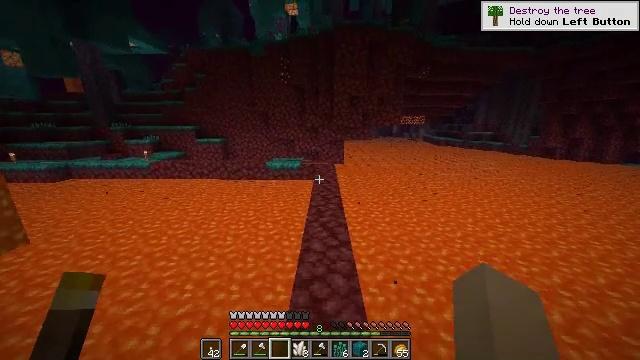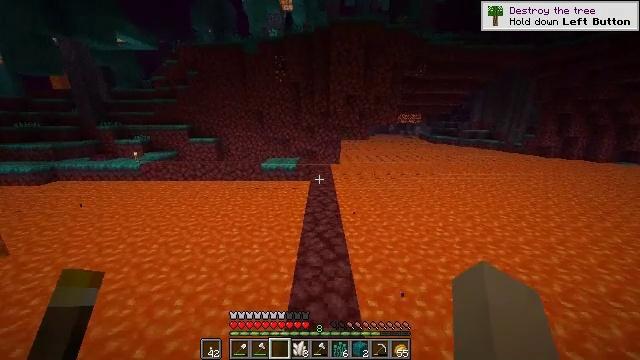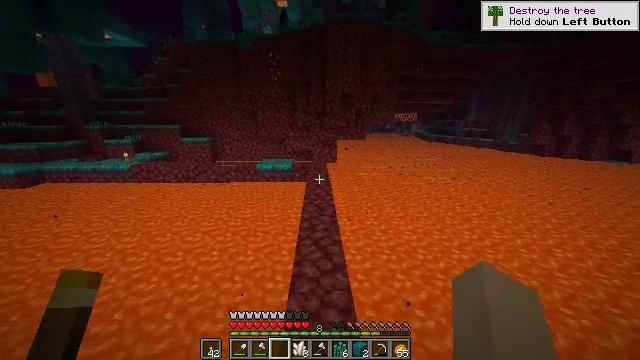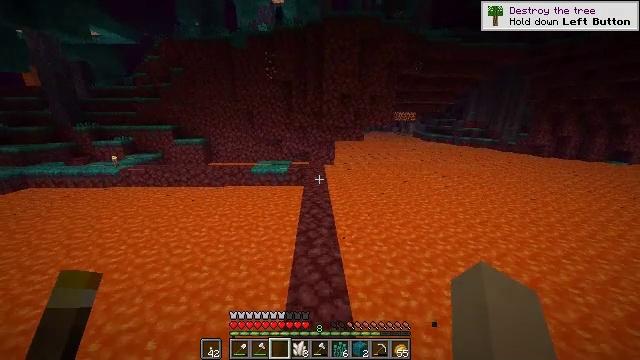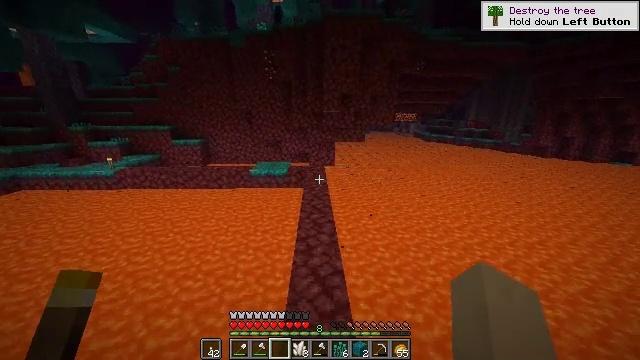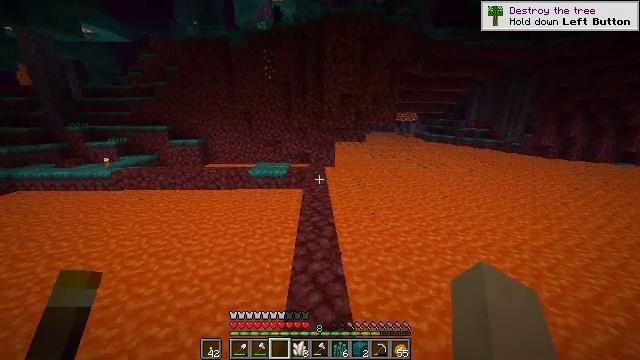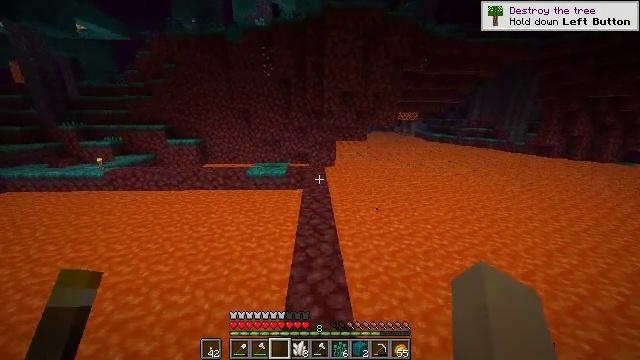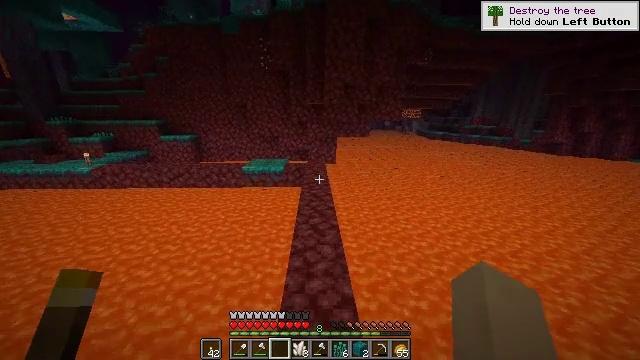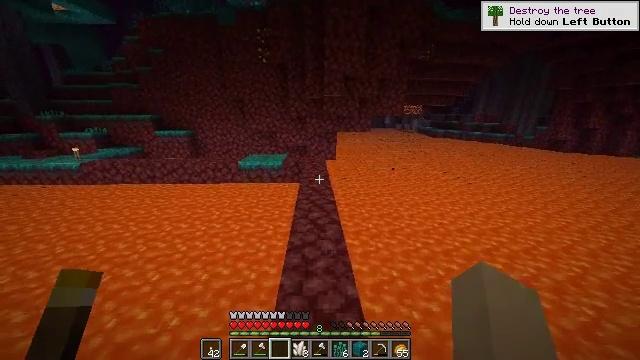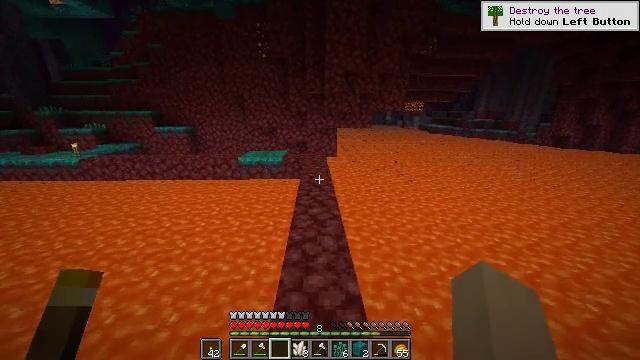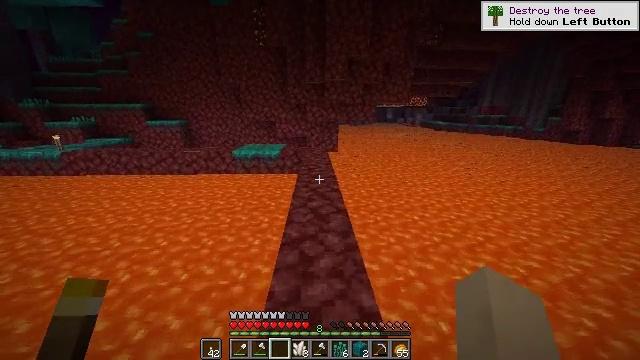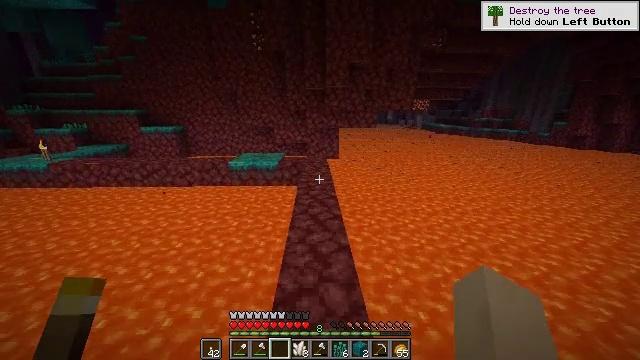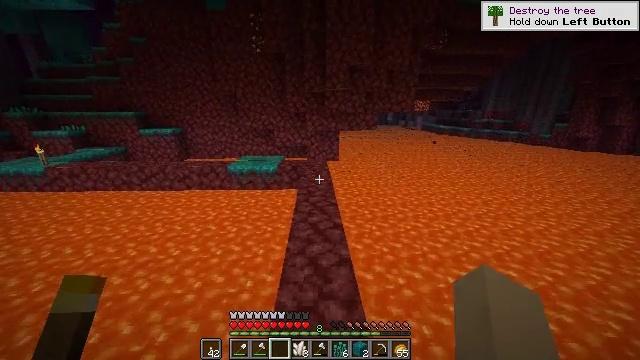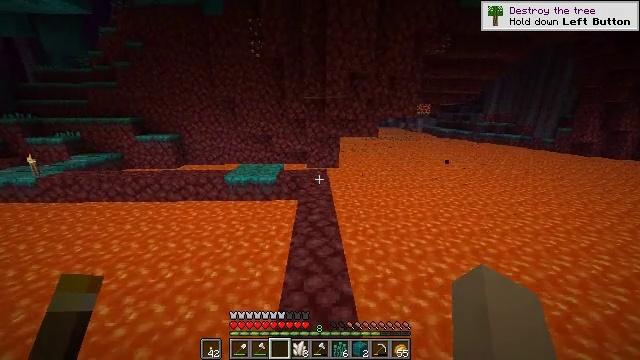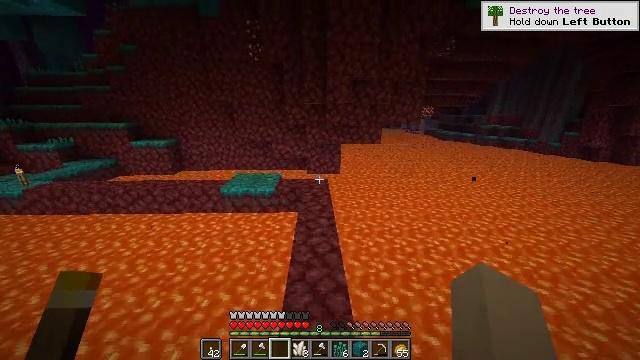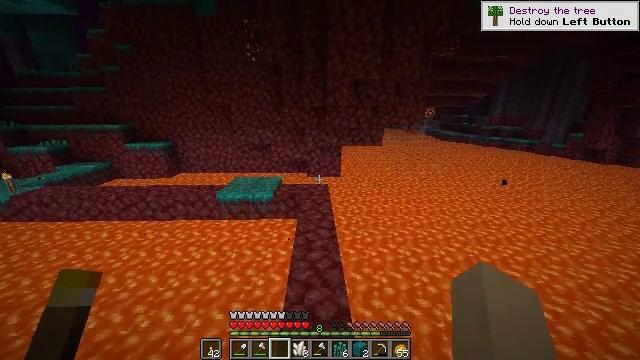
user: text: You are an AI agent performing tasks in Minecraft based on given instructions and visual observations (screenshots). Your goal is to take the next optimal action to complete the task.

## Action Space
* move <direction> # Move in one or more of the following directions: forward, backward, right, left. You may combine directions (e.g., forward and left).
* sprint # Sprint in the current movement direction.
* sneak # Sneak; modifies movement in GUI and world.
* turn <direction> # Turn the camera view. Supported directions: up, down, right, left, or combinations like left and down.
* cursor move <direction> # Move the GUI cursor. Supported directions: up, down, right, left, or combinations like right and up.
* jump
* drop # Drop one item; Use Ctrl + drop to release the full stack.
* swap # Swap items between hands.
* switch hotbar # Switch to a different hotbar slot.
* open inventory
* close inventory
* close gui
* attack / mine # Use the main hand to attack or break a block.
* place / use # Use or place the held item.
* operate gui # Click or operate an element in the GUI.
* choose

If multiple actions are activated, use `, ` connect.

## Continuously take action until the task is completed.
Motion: motion action
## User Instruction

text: Collect the warped nylium block.
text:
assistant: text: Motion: move forward, sprint, turn right, jump
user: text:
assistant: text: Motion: move forward, sprint, turn right, jump
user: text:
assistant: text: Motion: move forward, jump
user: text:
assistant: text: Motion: move forward, jump
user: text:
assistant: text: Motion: move forward, jump
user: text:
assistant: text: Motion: move forward, jump
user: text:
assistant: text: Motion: move forward, jump
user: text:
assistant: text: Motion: move forward, jump
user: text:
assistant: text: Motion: move forward, jump
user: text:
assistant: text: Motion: move forward, jump
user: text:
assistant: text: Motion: move forward, sprint, jump
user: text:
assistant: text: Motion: move forward, sprint, jump
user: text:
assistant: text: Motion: move forward, sprint, jump
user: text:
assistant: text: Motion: move forward, sprint, jump
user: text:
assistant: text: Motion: move forward, jump
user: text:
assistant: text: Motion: move forward, jump
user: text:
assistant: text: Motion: move forward, jump
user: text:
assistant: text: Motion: move forward, jump
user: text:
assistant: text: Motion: move forward, jump
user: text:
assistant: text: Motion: move forward, jump
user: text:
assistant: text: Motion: move forward, sprint, jump
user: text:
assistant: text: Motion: move forward, sprint, jump
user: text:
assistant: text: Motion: move forward, sprint, jump
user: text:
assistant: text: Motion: move forward, jump
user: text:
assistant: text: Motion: move forward, jump
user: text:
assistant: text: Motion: no_op
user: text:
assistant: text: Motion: no_op
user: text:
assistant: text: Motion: no_op
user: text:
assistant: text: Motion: no_op
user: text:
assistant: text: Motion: no_op